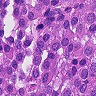
Metastatic tissue present: yes